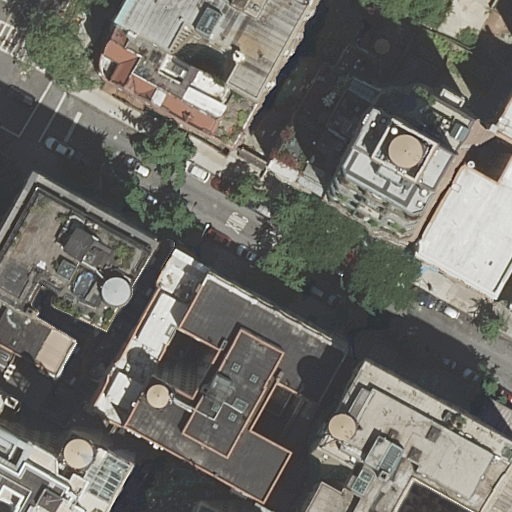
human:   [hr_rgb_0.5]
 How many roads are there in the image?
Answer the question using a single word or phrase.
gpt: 2

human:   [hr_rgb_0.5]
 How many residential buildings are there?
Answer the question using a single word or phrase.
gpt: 14

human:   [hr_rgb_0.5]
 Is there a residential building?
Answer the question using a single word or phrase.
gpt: yes

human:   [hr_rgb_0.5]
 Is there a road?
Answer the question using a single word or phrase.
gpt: yes

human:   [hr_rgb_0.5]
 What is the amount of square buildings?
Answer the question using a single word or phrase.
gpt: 0

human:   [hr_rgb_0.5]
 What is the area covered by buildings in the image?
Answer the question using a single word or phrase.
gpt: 5621m2

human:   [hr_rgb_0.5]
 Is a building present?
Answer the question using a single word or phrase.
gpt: yes

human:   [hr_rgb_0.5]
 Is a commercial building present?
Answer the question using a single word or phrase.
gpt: no

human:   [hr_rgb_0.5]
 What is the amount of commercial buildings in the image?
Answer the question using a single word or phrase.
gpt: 0

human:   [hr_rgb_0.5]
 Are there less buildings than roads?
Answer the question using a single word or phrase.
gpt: no

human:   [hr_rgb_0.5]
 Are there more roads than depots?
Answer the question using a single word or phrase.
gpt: yes

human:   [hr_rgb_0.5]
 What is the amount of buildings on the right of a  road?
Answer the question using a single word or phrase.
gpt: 10

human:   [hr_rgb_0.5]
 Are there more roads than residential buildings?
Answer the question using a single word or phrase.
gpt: no

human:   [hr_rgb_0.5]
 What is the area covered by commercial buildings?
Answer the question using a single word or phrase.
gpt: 0m2

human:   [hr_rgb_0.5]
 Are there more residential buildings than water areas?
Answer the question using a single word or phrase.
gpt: yes

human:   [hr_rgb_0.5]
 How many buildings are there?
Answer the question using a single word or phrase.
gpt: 14

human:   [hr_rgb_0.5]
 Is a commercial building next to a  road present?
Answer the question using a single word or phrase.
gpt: no

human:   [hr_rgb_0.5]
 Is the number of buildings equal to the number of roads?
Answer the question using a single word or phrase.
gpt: no

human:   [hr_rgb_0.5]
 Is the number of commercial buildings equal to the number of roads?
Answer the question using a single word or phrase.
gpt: no

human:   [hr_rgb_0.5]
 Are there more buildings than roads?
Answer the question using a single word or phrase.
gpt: yes

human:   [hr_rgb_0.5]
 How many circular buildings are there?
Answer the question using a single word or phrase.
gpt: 0

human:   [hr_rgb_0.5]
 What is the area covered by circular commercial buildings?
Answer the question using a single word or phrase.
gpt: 0m2

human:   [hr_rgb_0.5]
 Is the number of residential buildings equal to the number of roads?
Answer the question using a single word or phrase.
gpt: no

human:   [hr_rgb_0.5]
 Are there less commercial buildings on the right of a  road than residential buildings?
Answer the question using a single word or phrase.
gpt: yes

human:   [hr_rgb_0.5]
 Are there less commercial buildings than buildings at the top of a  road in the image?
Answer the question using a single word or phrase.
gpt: yes

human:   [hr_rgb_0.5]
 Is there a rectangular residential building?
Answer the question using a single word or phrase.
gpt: yes

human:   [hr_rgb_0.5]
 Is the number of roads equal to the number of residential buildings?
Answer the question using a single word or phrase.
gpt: no

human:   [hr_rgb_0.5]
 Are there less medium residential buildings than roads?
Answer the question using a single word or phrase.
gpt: no

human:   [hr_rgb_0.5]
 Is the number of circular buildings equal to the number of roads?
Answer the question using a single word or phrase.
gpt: no

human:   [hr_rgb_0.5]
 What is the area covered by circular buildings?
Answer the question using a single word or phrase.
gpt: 0m2

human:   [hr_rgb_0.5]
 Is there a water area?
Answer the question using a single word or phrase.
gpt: no

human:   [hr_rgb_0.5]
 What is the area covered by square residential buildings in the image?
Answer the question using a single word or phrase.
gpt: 0m2

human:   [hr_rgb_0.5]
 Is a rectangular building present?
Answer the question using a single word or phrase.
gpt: yes

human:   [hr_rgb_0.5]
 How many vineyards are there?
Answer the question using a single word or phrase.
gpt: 0

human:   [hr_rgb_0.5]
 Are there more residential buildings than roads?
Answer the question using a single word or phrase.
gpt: yes

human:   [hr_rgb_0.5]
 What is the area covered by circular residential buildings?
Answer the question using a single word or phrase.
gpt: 0m2

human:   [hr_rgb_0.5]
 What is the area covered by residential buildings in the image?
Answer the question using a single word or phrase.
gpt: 5621m2

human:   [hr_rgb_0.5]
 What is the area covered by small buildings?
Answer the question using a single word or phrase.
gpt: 180m2

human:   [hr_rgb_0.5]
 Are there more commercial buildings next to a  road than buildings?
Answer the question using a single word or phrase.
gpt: no

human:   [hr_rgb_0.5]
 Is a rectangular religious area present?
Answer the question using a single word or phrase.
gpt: no

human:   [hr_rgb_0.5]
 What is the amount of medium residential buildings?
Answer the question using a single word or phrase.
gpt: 5

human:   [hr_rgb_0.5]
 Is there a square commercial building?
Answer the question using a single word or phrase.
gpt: no

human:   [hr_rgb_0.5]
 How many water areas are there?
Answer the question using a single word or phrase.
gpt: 0

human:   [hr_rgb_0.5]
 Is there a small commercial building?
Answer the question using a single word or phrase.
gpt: no

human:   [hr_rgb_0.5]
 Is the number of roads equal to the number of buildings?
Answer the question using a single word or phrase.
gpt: no

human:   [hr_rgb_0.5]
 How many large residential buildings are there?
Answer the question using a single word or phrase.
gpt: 4

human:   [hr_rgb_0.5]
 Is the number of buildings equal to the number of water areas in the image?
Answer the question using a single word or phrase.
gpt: no

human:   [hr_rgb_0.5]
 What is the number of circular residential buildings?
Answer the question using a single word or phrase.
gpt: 0

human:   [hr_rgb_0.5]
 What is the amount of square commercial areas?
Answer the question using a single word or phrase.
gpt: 0

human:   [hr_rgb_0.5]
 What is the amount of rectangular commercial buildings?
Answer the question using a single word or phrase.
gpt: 0

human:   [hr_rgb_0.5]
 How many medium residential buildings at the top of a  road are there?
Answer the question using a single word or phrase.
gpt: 4

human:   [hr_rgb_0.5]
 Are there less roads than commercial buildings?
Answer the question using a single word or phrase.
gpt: no

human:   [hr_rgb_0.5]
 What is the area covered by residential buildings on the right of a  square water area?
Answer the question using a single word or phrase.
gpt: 0m2

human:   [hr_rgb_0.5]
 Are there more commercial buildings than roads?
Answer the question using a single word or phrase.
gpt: no

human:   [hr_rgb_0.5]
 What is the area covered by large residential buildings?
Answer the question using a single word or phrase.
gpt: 4059m2

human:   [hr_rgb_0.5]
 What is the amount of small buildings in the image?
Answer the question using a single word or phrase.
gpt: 5

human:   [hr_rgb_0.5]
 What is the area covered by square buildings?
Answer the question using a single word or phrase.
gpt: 0m2

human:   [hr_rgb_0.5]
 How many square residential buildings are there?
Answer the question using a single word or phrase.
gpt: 0

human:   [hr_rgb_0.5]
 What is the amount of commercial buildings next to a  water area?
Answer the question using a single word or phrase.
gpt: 0

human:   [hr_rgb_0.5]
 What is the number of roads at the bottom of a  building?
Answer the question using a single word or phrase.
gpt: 1

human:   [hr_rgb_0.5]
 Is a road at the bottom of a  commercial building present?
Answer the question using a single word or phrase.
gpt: no

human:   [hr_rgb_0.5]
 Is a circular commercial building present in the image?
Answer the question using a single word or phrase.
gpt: no

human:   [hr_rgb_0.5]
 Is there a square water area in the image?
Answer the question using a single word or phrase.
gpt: no

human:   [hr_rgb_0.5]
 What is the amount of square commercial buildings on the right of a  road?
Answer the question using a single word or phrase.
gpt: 0